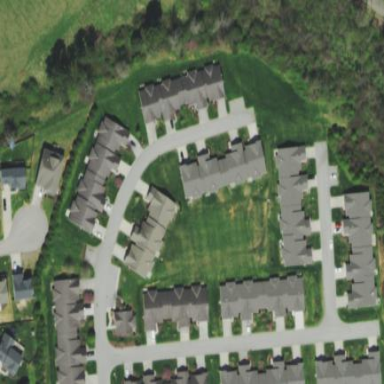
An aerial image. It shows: Residential area with cottages.